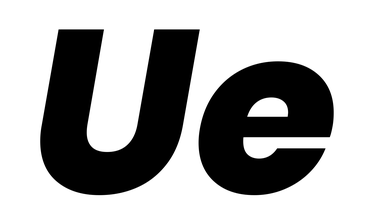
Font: Poppins-ExtraBoldItalic